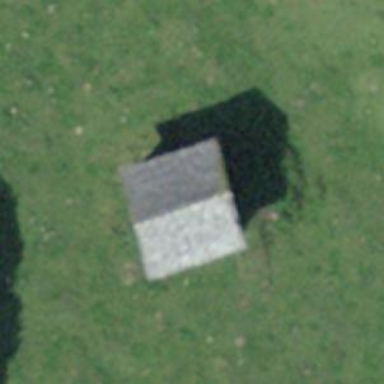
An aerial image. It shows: Barn.